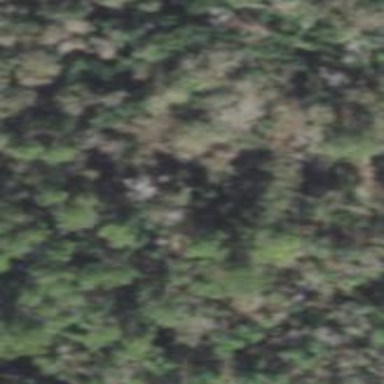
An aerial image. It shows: Mixed woodland with various types of leaves.